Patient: sex M, age 25
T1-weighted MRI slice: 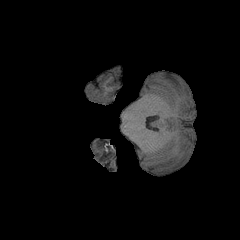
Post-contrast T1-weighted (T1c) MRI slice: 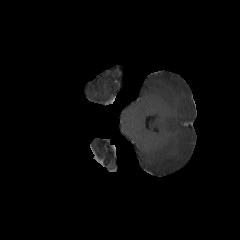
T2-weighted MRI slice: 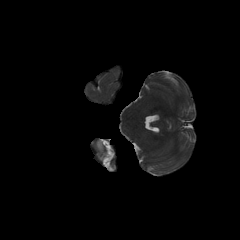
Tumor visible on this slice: yes
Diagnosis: Astrocytoma, IDH-mutant
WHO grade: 2